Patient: sex M, age 46
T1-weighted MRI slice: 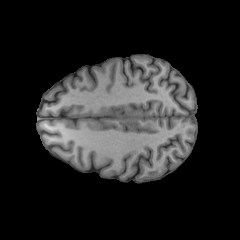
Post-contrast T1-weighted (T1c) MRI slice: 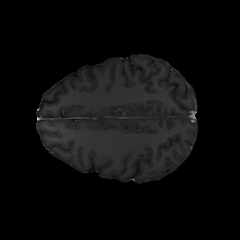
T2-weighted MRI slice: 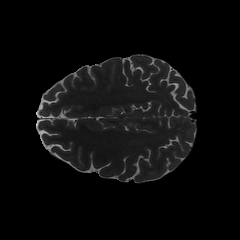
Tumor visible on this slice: no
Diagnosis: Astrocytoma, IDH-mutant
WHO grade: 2